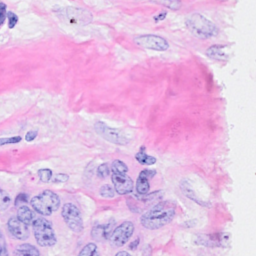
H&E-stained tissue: Breast